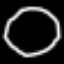
Label: octagon